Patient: sex F, age 67
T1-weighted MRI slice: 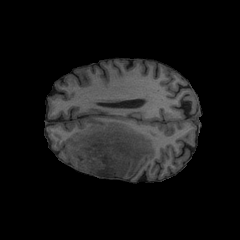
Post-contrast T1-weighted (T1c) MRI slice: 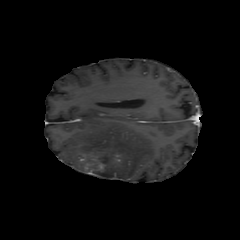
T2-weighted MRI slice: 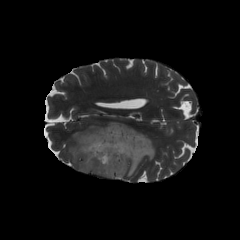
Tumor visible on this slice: yes
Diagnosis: Astrocytoma, IDH-mutant
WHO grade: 4